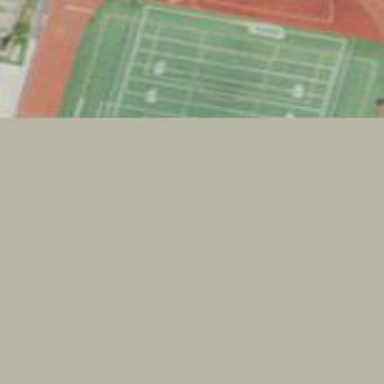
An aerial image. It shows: American football pitch for leisure and sport activities.